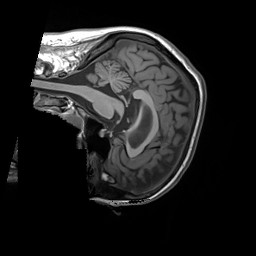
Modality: T1w
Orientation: sagittal
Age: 31
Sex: female
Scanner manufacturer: siemens
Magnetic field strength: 3 T
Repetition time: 1.55 s
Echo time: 0.00234 s